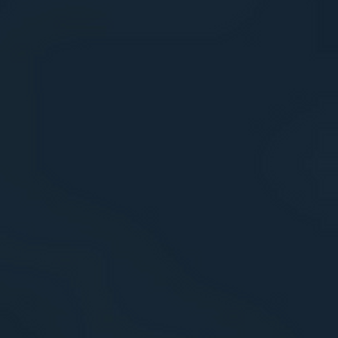
Label: other